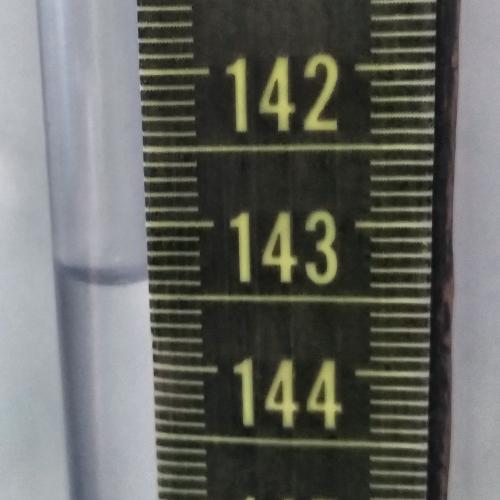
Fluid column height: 143.4 cm